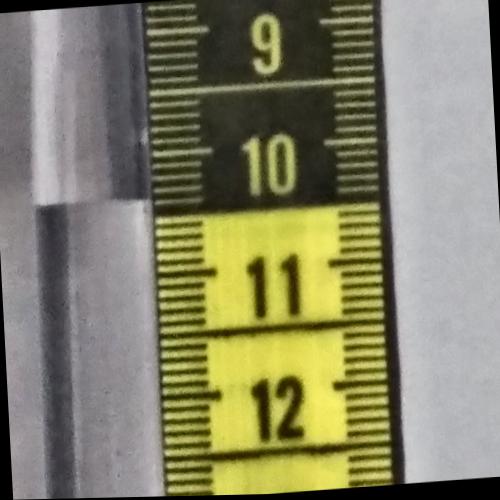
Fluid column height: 10.4 cm